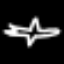
Label: airplane